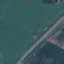
Land use / land cover class: Highway